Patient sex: F
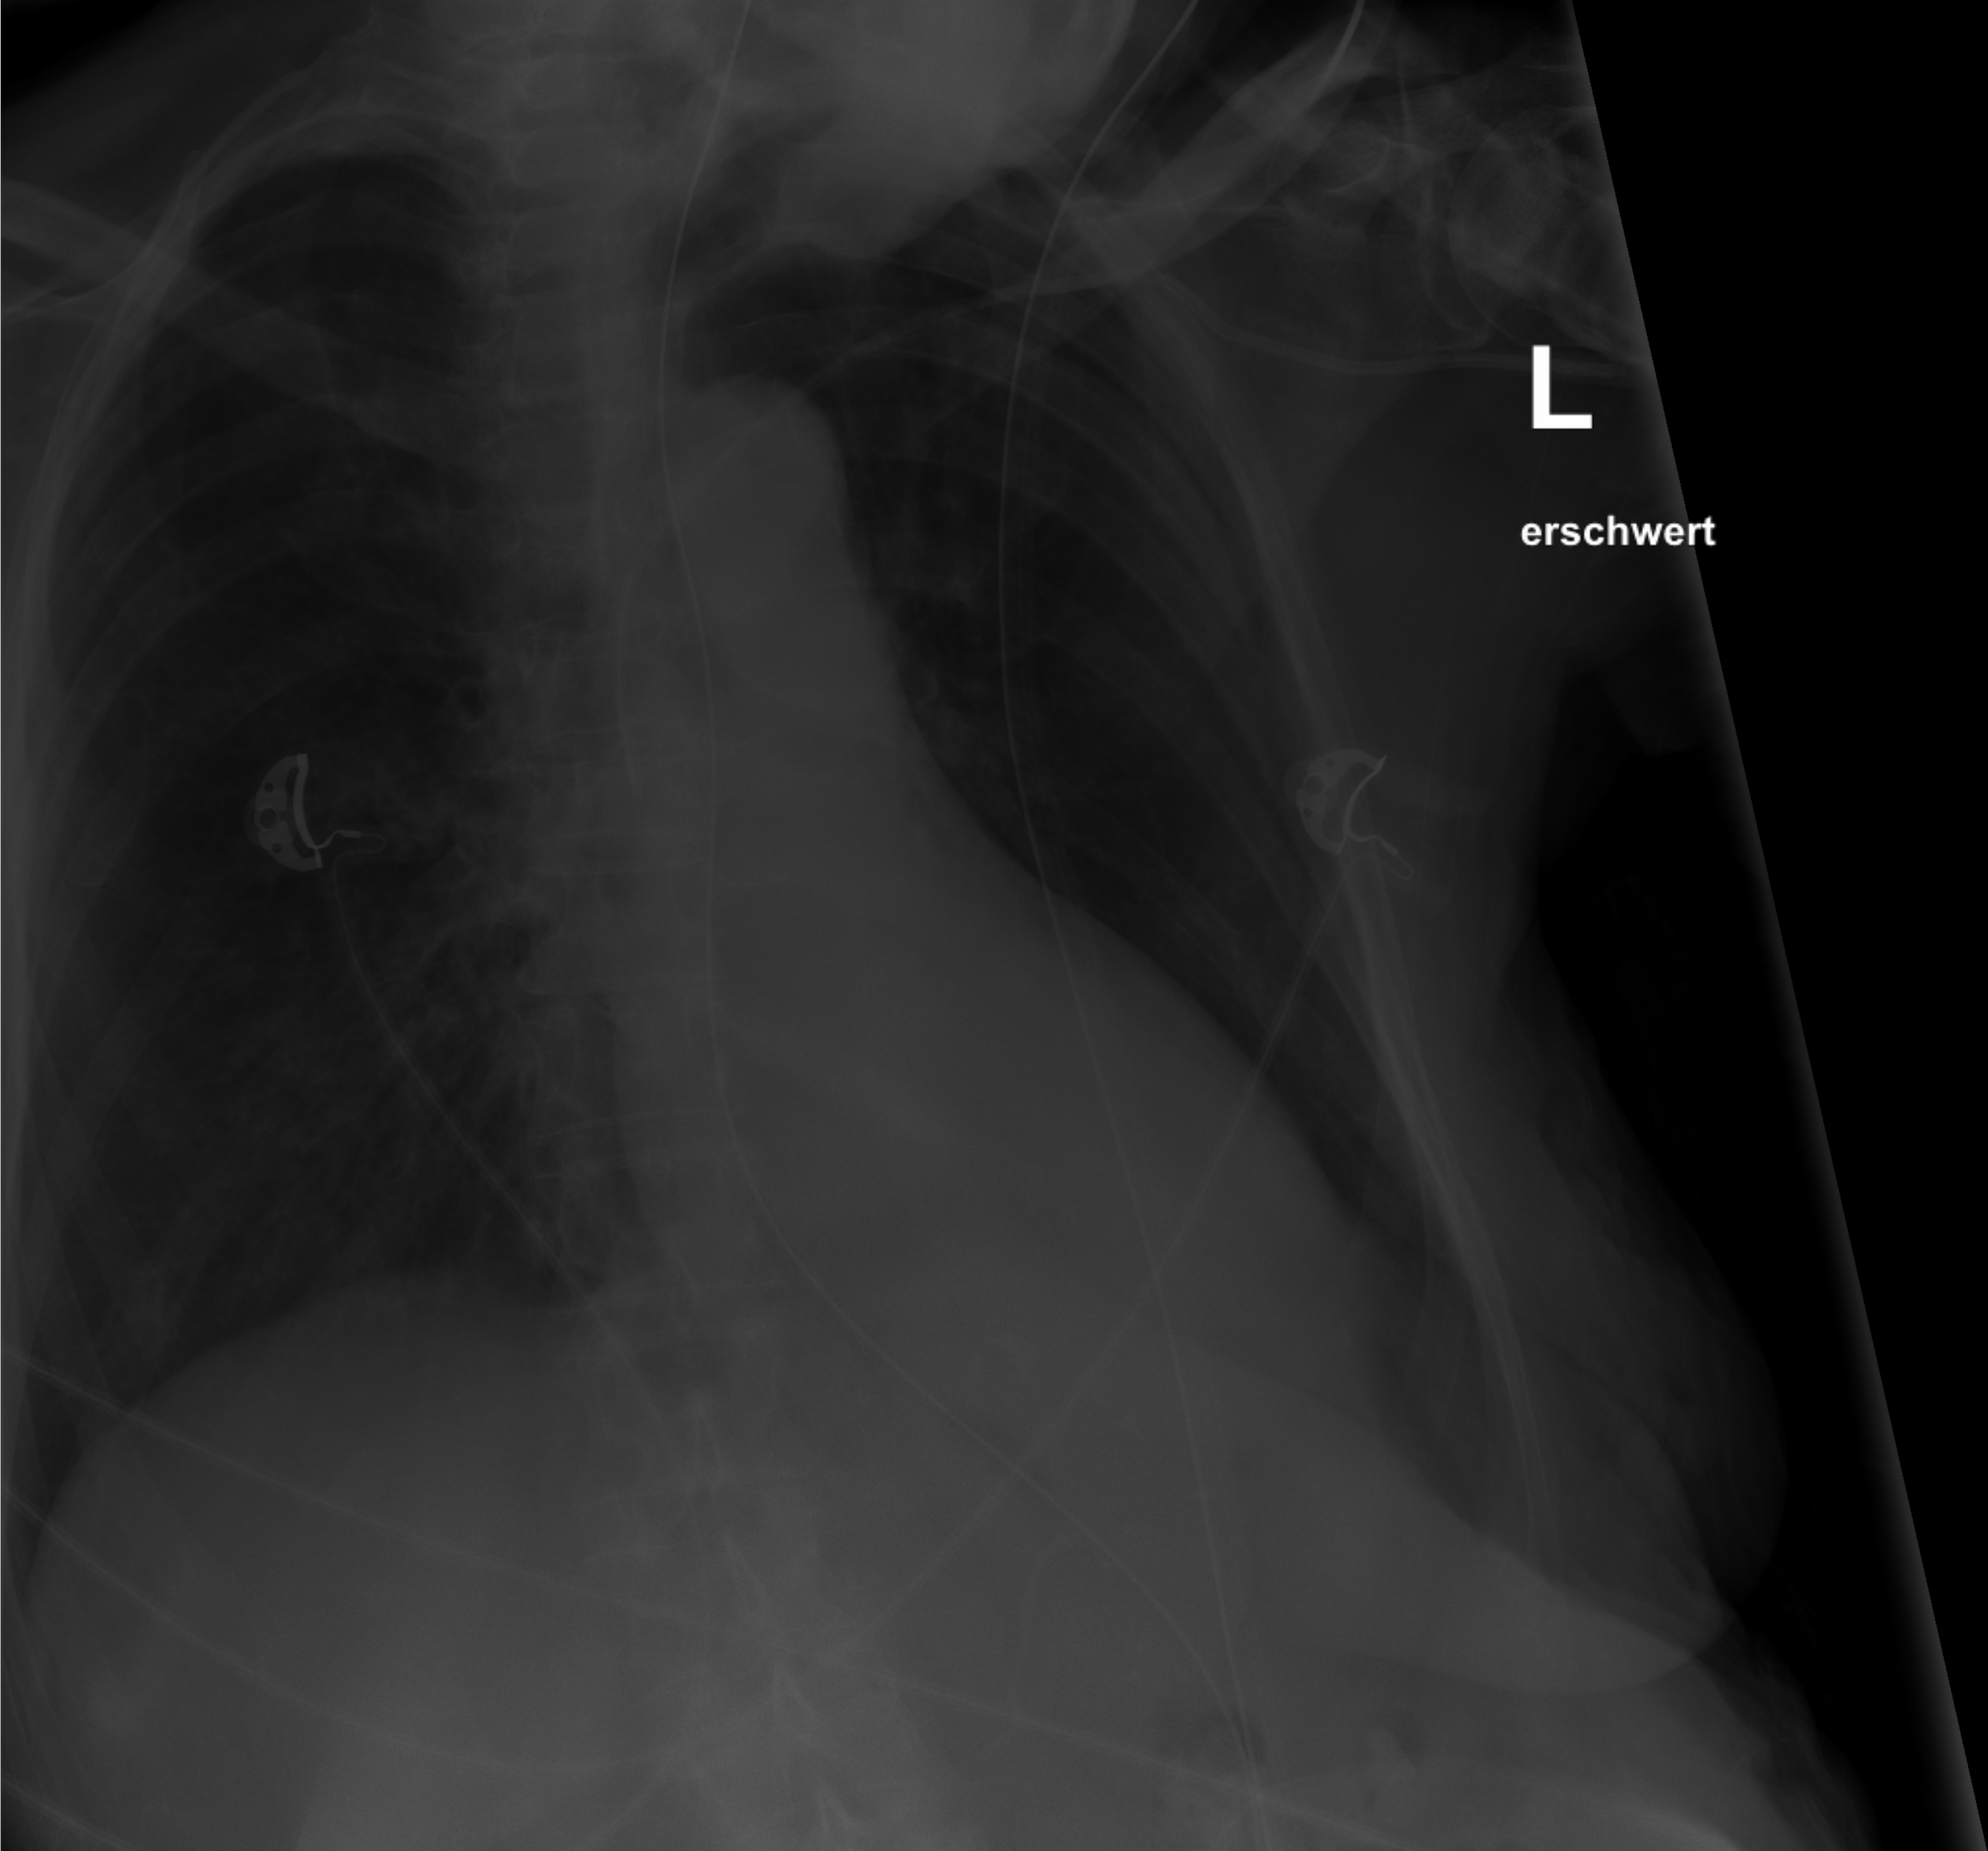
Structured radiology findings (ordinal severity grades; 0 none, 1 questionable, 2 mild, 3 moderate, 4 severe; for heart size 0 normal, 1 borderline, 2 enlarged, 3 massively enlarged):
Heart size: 0
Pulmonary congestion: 1
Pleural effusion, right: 0
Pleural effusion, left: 1
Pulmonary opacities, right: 0
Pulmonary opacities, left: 0
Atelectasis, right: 0
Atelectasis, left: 2